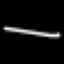
Label: line